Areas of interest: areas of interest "Jialing Auditorium"
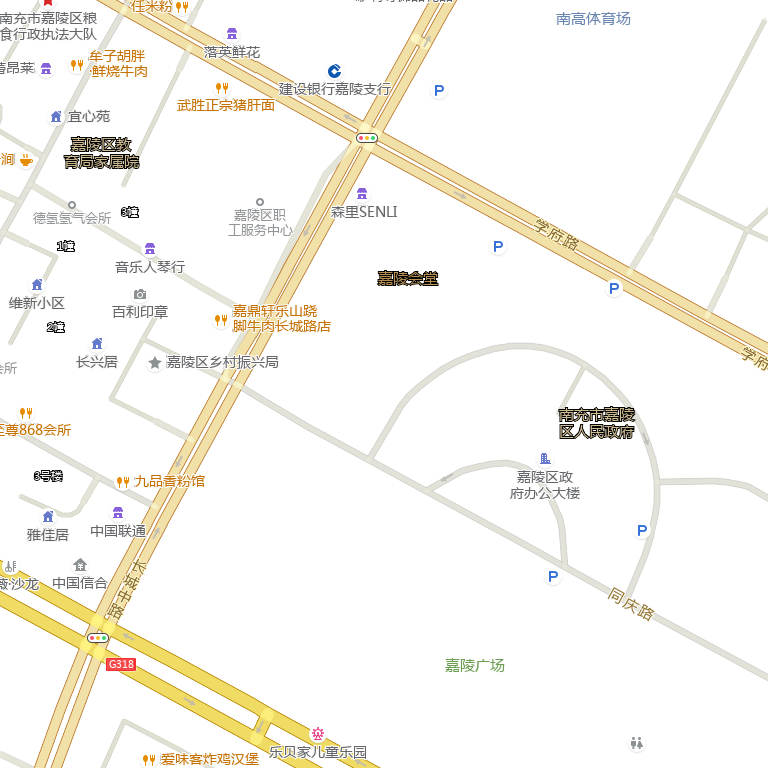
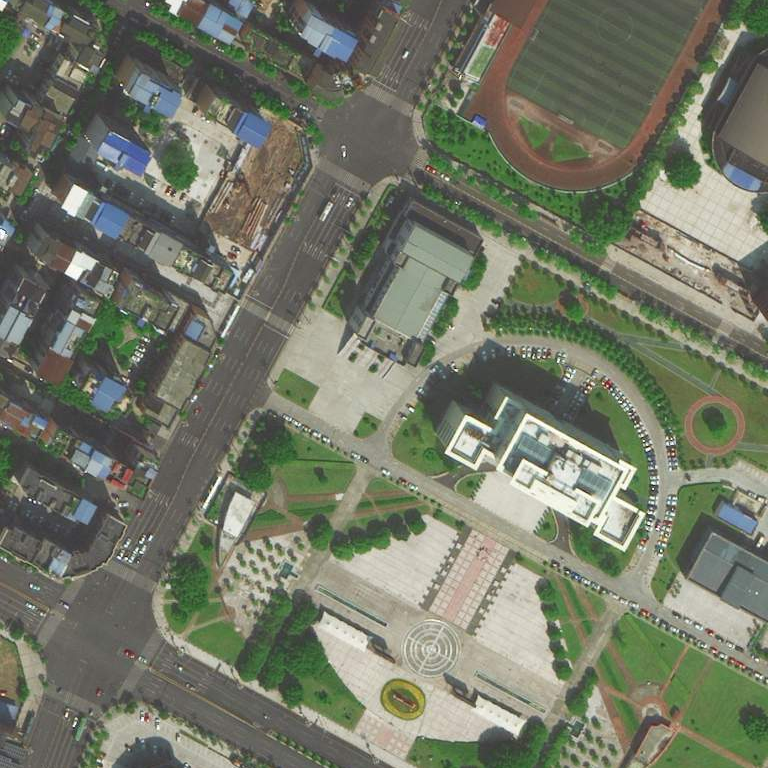